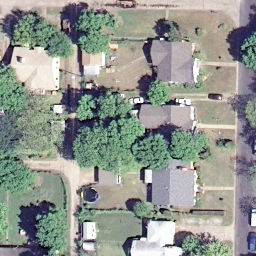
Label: mediumresidential